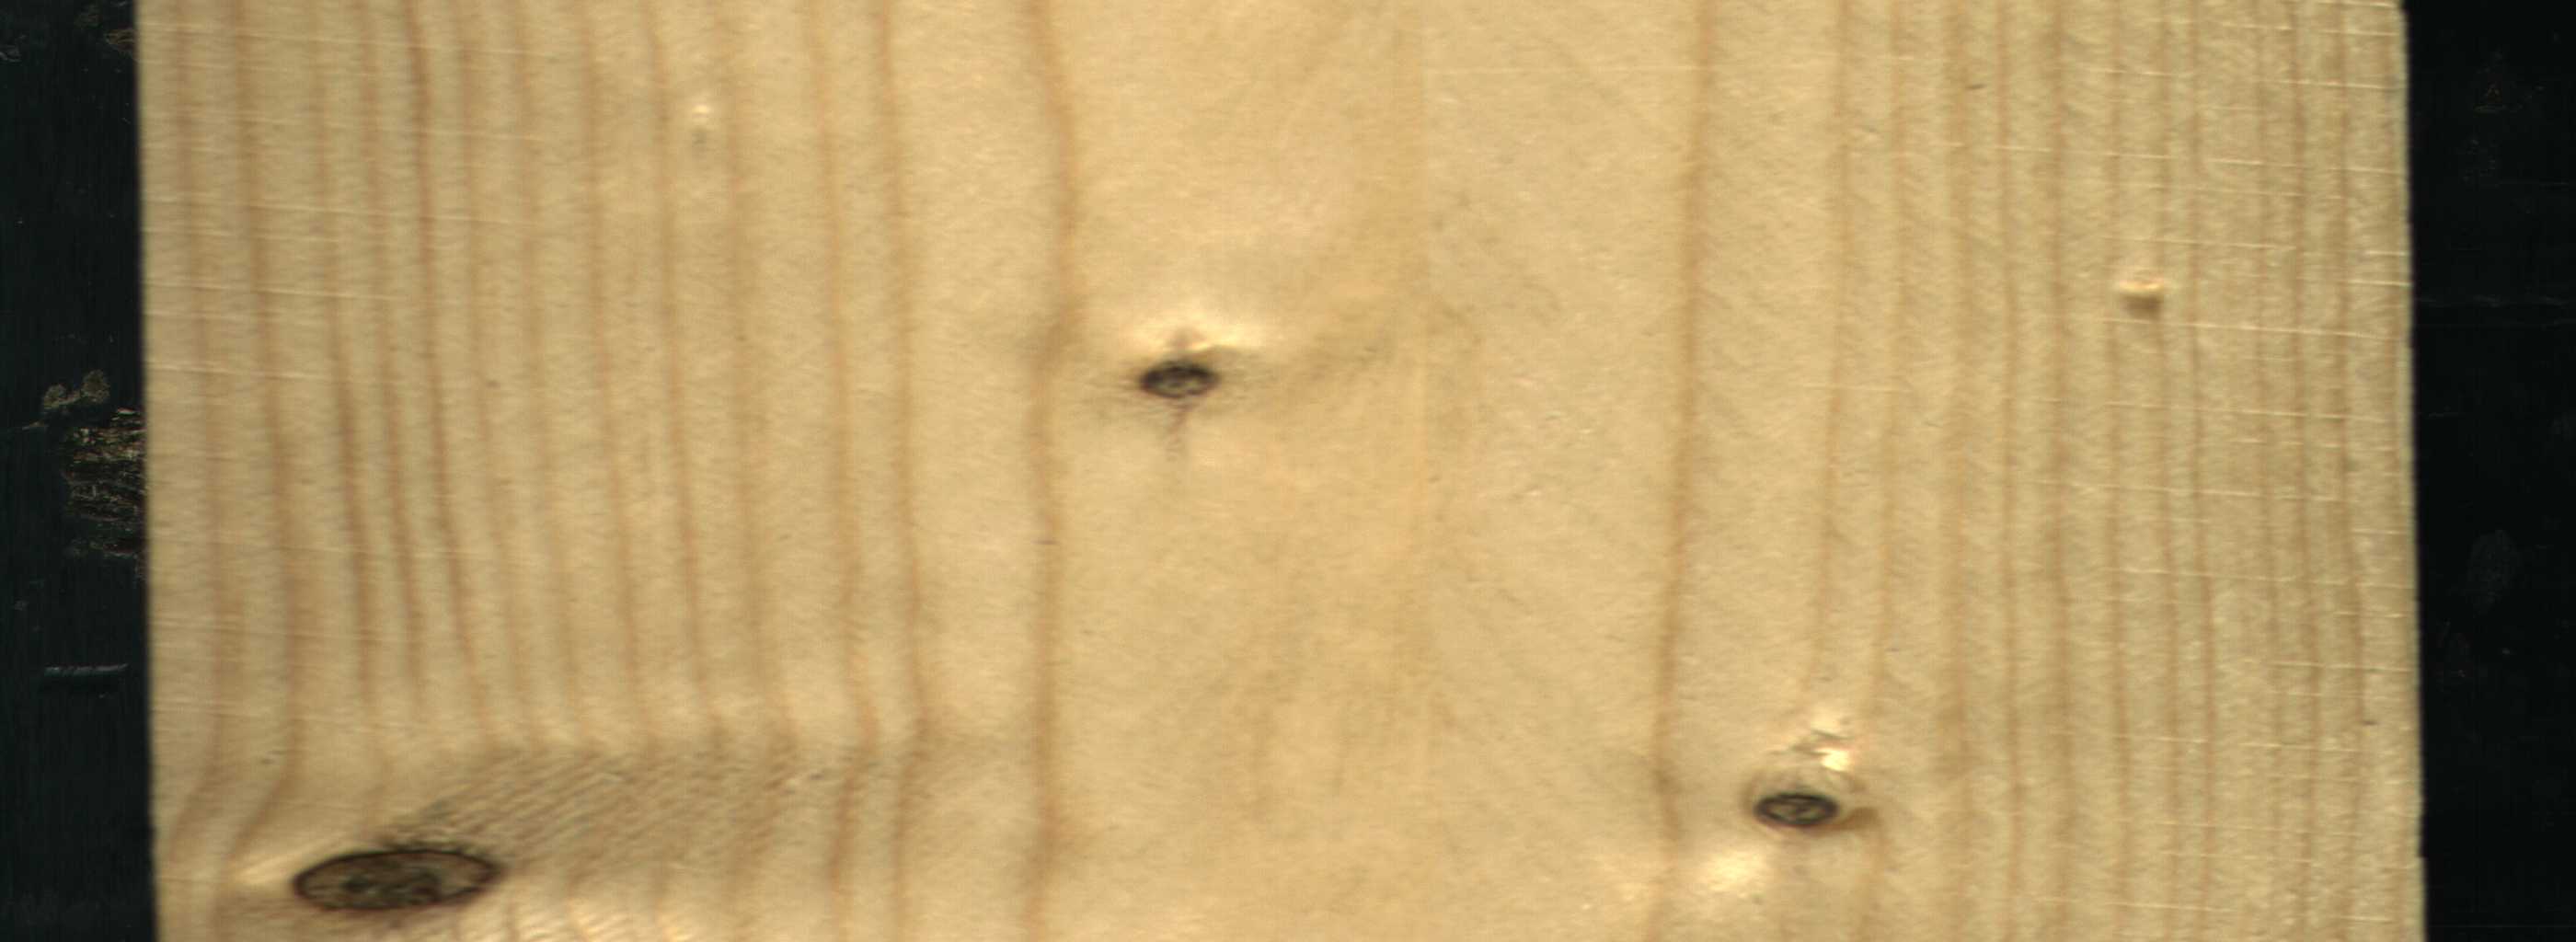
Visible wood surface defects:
Dead_Knot
Dead_Knot
Dead_Knot